Question: I am developing an app for Universal Windows Platform in Unity and I am using iText 7.1.14 to generate a PDF from script. On editor it works fine and gets to export my .pdf file. I don't get any error during the building process. However, I am getting the following exception from a development UWP build:
'NotSupportedException: System.Configuration.ConfigurationManager::GetSection'

I did several builds by changing the and plugin import settings, but it's still not working. Also, I switched between targeting .NET 4.x and .NET Standard 2.0 APIs without sucess.
I have been researching about the iText library support for UWP but I haven't found clear information about it. At this point, I am not sure if iText 7.1.14 plugins support UWP builds. Some ideas?
Just to be clear, I'd prefer to discard the possibility of using iText before looking for alternative free/paid solutions like Syncfusion, XFinium or so.
Thank you so much!
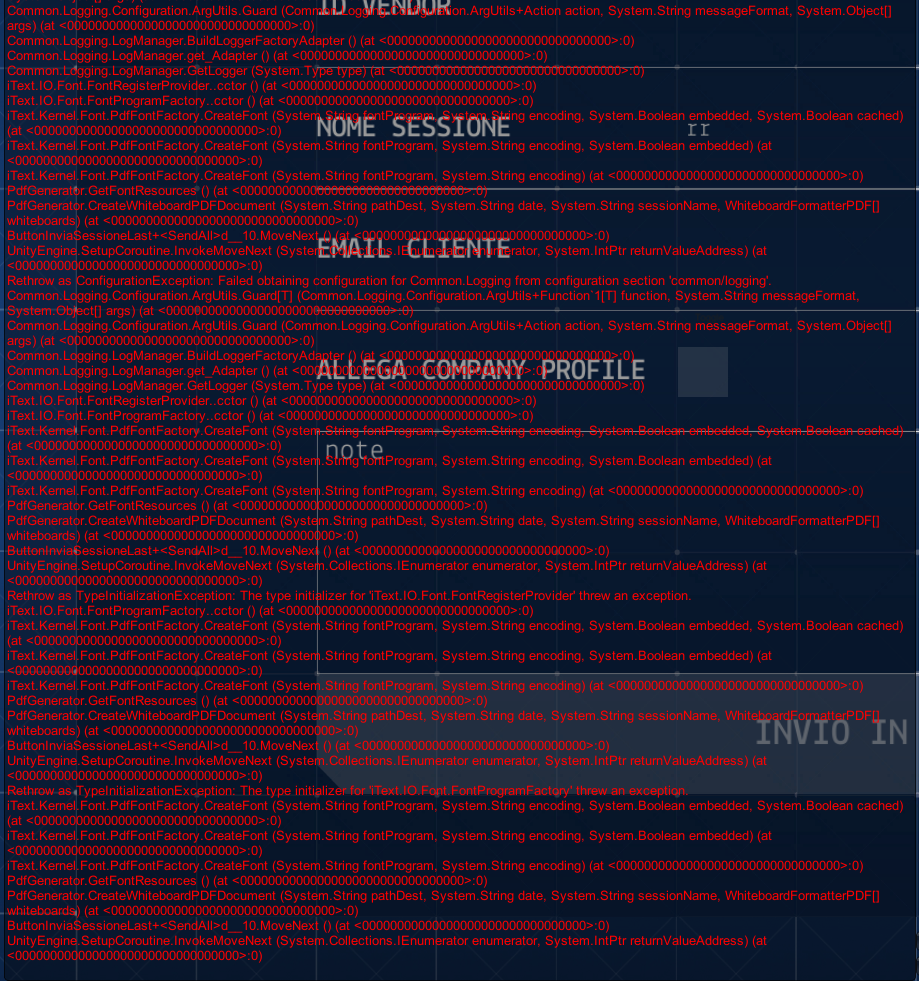
Answer: After several tries, the project has built by doing the following steps:
- Removed all the iText7 content of Plugins folder.- Reimported iText7 with all its .dll dependencies.- For each library, I have kept one .dll for .NET 4.x and another one for .NET Standard 2.0.- I have configured the Import settings to make the .NET Standard 2.0 ones work only on the build (excluding Editor)
Then, it have worked on a UWP build with API Compatibility Level .NET Standard 2.0.